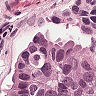
Metastatic tissue present: yes